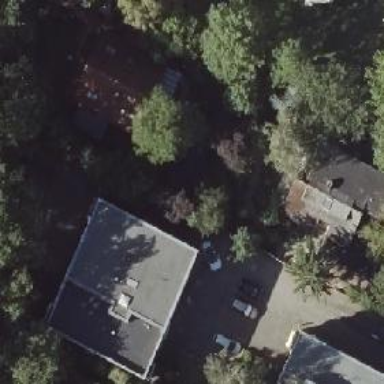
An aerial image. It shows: Apartment building with flat roof.